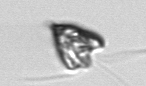
Label: Pyramimonas_longicauda